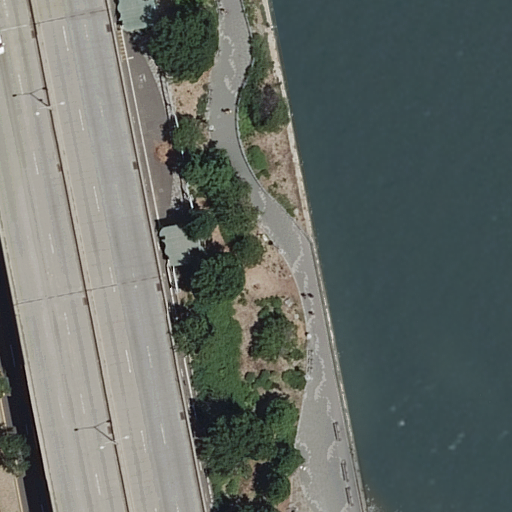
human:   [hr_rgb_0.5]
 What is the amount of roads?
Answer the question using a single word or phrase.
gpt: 5

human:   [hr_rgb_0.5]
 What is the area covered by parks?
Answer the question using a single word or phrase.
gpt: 2744m2

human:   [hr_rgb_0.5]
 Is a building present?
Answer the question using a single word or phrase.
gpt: no

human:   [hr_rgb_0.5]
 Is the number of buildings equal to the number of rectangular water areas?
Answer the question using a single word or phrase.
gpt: no

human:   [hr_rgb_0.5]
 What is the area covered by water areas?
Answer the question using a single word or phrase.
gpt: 4127m2

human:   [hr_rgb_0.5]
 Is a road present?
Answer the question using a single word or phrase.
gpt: yes

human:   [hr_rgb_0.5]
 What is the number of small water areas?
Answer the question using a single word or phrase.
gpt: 0

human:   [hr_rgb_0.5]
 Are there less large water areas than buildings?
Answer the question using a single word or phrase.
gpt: no

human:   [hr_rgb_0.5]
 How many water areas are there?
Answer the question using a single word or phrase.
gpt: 1

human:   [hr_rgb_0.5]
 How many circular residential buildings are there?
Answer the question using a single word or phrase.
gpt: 0

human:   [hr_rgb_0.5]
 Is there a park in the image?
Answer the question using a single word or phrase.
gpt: yes

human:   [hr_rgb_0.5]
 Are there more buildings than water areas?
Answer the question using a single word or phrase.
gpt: no

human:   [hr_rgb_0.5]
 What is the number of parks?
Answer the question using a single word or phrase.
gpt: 1

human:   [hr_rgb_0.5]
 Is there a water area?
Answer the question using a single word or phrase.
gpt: yes

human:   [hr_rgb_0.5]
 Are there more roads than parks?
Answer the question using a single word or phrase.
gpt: yes

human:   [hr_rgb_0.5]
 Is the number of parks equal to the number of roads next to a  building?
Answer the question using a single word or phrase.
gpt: no

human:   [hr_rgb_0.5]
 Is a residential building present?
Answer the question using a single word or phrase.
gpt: no

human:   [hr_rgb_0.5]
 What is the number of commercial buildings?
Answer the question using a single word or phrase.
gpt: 0

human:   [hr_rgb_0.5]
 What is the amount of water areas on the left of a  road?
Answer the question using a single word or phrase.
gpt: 0

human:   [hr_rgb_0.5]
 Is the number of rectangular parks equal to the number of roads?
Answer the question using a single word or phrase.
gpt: no

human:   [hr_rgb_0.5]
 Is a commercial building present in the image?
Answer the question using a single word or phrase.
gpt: no

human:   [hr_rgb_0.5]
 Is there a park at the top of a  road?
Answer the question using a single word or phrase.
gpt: no

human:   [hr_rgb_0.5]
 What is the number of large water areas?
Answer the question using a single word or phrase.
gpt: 1

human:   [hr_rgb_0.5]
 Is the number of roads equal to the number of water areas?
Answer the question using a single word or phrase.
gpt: no

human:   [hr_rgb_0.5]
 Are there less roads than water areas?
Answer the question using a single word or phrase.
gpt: no

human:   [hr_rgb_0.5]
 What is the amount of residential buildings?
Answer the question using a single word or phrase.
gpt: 0

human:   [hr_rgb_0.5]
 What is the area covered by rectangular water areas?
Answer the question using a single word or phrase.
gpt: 4127m2

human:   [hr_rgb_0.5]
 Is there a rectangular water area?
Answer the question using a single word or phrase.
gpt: yes

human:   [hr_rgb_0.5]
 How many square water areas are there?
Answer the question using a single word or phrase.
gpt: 0

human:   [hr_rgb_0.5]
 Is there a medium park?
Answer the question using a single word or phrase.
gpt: no

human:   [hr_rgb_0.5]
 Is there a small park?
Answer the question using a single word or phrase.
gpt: no

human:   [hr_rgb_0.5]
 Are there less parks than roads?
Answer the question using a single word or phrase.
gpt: yes

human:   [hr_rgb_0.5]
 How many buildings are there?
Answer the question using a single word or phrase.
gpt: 0

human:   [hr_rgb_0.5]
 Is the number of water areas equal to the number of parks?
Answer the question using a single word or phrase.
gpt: yes

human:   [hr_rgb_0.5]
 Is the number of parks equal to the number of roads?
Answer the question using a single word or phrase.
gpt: no

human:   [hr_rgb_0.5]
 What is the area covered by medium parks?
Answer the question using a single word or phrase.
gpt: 0m2

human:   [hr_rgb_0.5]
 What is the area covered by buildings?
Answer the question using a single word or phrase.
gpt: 0m2

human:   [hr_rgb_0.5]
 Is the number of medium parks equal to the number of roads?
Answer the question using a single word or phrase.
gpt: no

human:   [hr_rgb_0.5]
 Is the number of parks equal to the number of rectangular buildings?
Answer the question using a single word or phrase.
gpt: no

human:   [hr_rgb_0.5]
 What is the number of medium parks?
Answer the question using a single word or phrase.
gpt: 0

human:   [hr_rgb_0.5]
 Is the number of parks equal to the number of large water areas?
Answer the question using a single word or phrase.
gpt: yes

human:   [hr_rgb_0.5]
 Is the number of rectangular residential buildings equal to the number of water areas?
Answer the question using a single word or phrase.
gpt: no

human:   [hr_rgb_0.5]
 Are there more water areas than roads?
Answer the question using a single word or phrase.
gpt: no

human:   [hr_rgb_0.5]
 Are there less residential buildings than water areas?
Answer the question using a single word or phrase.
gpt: yes

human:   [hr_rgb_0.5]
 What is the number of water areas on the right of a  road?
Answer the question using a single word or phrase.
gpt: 1

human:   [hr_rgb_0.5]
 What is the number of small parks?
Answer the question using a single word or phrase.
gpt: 0

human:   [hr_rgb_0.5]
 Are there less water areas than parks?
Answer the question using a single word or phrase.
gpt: no

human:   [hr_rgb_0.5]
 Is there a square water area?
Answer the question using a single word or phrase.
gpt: no

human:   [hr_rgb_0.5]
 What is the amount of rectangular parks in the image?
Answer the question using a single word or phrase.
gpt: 1

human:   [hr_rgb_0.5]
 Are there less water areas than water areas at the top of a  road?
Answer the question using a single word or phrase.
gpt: no

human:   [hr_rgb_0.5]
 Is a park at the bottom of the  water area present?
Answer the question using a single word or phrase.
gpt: yes

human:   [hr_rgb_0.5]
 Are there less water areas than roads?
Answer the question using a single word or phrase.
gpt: yes

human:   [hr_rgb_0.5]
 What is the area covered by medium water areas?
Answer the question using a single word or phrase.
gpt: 0m2

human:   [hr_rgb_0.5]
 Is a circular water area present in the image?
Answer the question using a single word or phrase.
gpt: no

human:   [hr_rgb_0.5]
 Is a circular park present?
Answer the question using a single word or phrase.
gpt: no

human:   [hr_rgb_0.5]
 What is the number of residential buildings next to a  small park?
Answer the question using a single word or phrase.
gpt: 0

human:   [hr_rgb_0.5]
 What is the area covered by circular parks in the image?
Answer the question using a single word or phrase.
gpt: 0m2

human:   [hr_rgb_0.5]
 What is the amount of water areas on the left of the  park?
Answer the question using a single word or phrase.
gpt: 0

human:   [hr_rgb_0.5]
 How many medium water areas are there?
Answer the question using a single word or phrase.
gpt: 0

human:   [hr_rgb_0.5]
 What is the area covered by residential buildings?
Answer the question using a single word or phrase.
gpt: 0m2

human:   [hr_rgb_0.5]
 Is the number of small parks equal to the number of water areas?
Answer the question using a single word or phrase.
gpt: no

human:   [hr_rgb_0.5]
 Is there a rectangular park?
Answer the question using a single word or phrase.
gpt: yes

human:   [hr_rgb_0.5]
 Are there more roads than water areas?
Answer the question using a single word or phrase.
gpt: yes

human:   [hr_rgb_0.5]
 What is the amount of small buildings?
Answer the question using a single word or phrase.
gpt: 0